Aerial crown-view tile of a tropical tree (Barro Colorado Island, Panama), acquired 20240813:
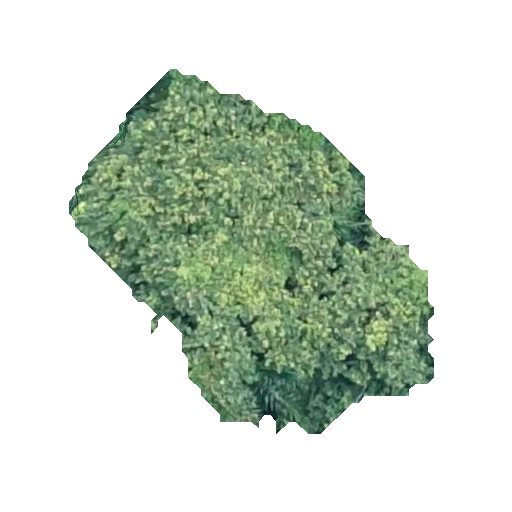
Species: Luehea seemannii
GBIF accepted scientific name: Luehea seemannii
Crown area: 122.594 m²